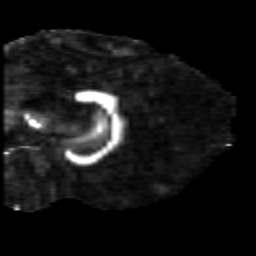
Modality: FA
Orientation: sagittal
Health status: healthy
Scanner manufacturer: siemens
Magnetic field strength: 3 T
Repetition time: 10 s
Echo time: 0.092 s